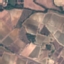
Land use / land cover: PermanentCrop